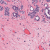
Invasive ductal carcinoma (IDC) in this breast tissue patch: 0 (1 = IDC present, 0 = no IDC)